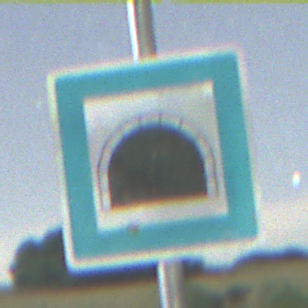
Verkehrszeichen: Tunnel
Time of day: Night
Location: Outdoor (Nature)
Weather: Clear
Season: NotSpecified
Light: Natural